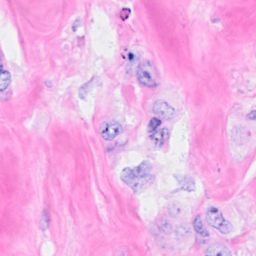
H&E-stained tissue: Breast